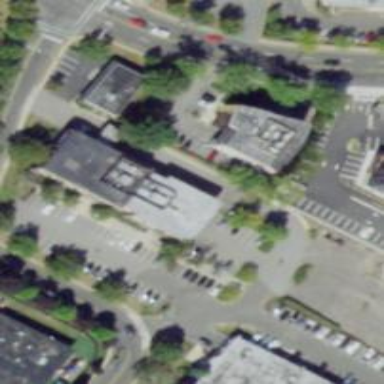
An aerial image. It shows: Bank building.